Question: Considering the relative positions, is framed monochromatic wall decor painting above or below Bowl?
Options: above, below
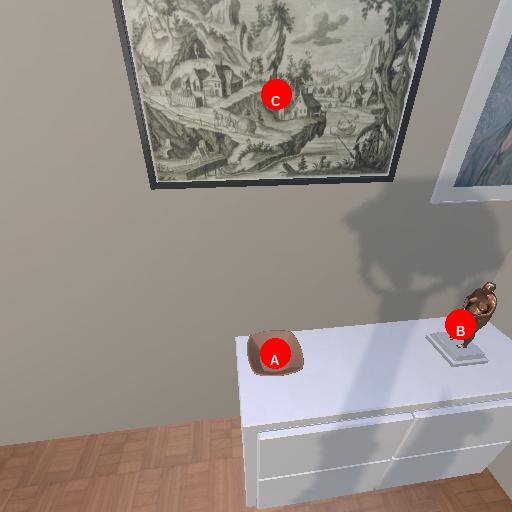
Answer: above